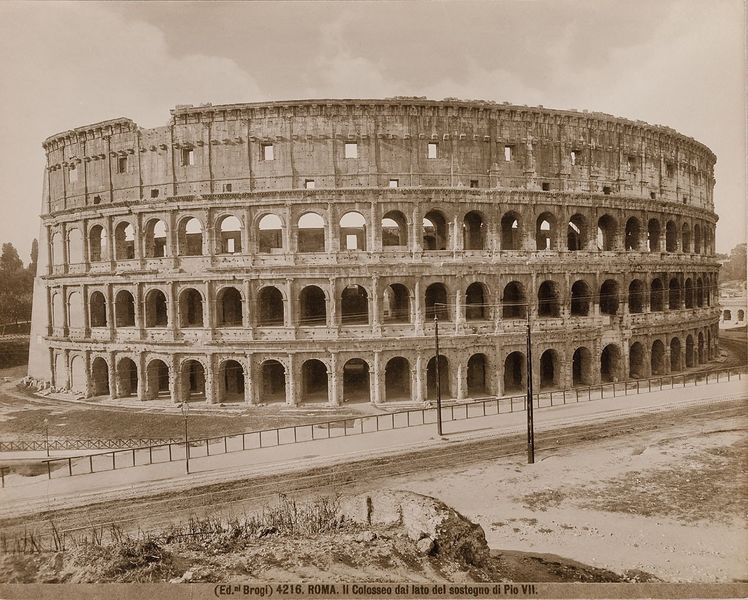
Titel: Roma. Il colosseo dal lato del sostegno di Pio VII.
Künstler: Giacomo Brogi
Standort: Hamburg
Institution: Museum für Kunst und Gewerbe Hamburg
Schlagwörter: stadt, silber, fassade, ort, dorf, foto, fotografie, photographie, stadtansicht, photo, profanarchitektur, amphitheater, kolosseum, architekturfotografie, lichtbild, silbergelatine, dokumentarfotografie, historische, architekturphotographie, brom, bildwerke, angewandte und bildende kunst, hessische systematik, silbergelatinepapier, bromsilbergelatinepapier, entwicklungspapier, gelatinepapier, schwarzweißpositivverfahren, silbersalzverfahren, schwarzweißfotografie, berichtende, gebäude, örtlichkeit, straße, stätte